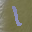
Label: 1